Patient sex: F
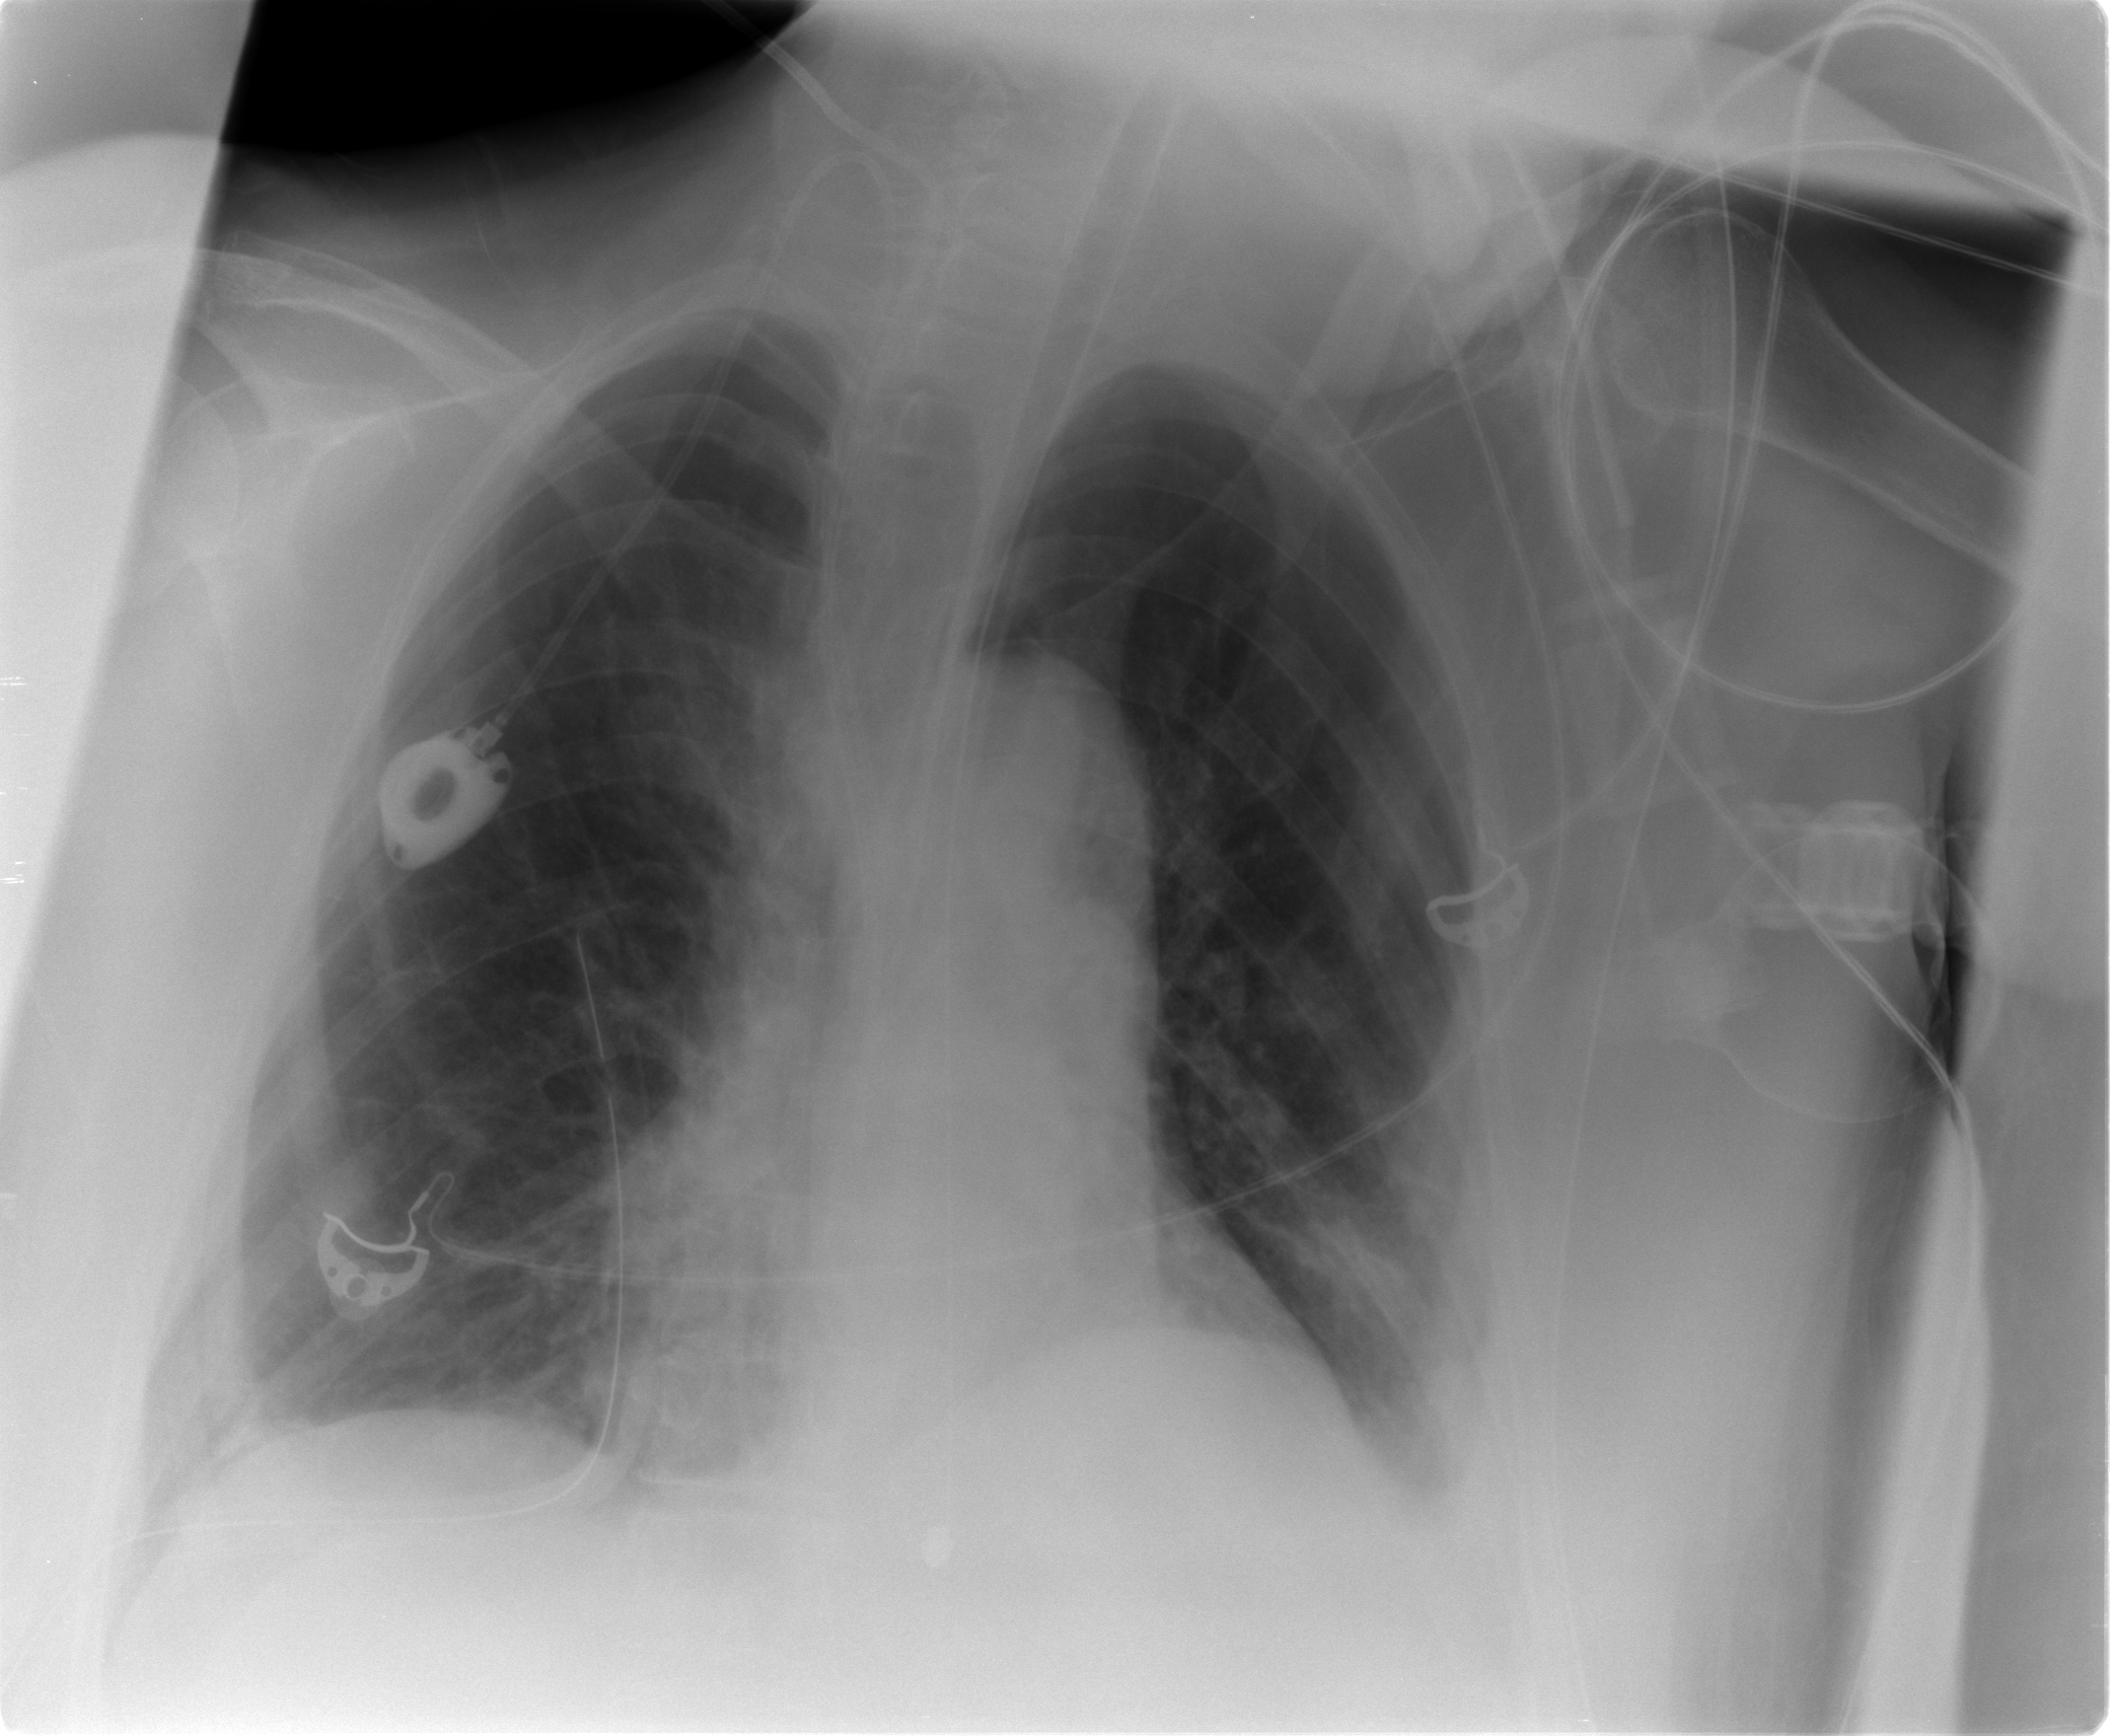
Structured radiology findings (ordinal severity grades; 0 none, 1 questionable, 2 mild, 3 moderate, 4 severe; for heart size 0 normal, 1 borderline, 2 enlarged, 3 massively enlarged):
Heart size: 0
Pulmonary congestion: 0
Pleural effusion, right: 0
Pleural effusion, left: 2
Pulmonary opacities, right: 0
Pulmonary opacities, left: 0
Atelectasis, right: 2
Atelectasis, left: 2